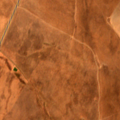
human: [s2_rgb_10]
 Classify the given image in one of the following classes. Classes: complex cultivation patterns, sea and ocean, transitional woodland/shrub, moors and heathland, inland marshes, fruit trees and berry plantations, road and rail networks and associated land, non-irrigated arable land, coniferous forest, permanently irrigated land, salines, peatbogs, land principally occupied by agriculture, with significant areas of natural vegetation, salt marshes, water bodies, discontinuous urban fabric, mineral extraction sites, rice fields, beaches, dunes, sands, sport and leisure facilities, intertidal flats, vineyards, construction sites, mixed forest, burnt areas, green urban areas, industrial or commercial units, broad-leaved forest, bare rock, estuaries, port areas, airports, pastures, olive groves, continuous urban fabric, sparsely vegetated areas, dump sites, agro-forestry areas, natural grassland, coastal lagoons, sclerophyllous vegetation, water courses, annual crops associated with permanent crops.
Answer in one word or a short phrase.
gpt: non-irrigated arable land